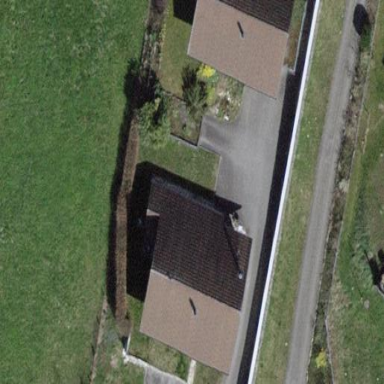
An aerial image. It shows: Building with tiled roof.